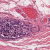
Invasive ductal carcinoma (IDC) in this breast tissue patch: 0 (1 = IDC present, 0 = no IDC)